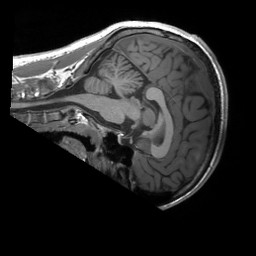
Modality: T1w
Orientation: sagittal
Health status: healthy
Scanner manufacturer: siemens
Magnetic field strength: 3 T
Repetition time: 1.9 s
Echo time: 0.00232 s